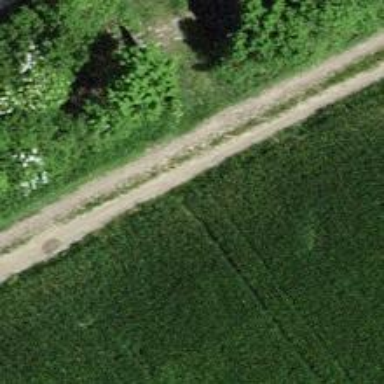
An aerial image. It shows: Footway with grade 5 track type.